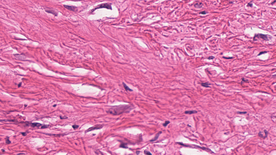
Tumor epithelial tissue: no
Tumor-associated stroma tissue: yes
Normal tissue: no